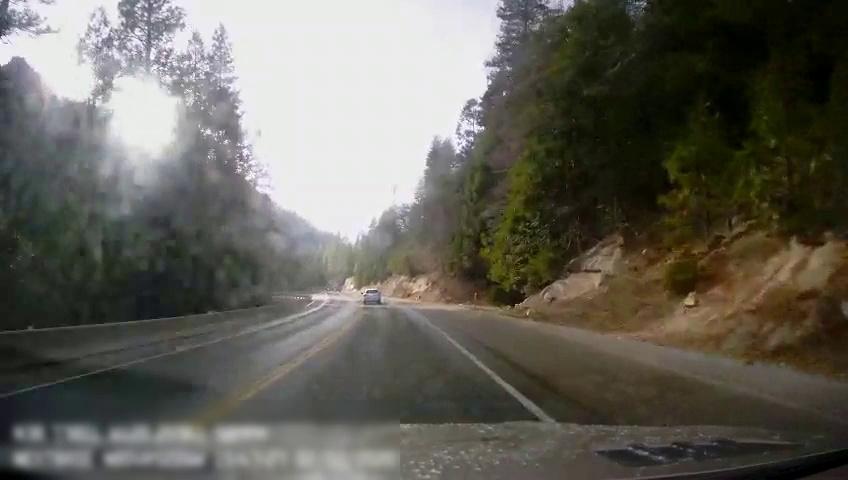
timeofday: Day
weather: Sunny
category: Drivable Space
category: Vehicles | Car
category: Lanes | Opposite Lane
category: Lanes | Current Lane
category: Lanes | Current Lane
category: Lanes | Current Lane